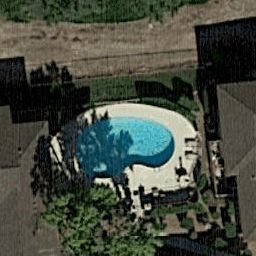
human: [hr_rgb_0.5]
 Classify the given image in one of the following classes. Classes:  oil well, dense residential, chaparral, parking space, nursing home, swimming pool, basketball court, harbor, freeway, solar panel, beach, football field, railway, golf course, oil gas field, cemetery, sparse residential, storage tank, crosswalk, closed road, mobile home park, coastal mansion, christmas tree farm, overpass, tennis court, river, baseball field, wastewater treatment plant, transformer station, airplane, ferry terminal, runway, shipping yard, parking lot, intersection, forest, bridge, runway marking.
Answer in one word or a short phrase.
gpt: swimming pool